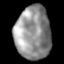
Tissue: lung
Cell type: Fibroblasts
Senescence score: 0.2217
Nuclear area (px): 1848
Mean DAPI intensity: 145.412